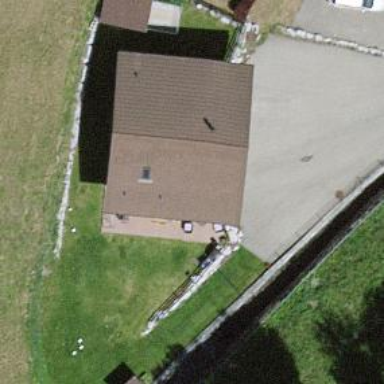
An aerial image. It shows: Simple house.